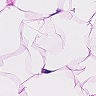
Metastatic tissue present: no